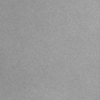
Label: dusty